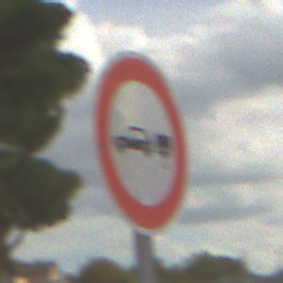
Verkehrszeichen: VerbotPersonenkraftwagenMitAnhaenger
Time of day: MorningAfternoon
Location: Outdoor (Suburban)
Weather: PartlyCloudy
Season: NotSpecified
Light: Natural